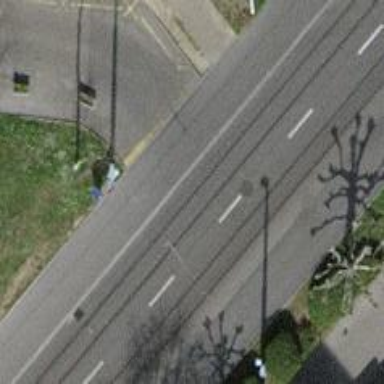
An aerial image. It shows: Tramway with electrified contact lines.